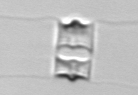
Label: Chaetoceros_didymus